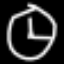
Label: clock